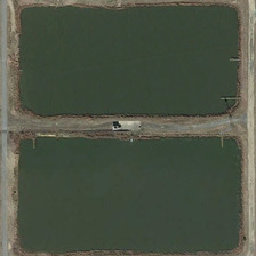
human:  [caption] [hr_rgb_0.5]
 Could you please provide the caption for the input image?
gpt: Two rectangular lakes are surrounded by a yellow barland.

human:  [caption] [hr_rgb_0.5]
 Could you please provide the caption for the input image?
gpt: two rectangular tanks are surrounded by flat areas.

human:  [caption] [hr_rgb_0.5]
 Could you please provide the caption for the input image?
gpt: Two rectangular ponds are surrounded by yellow, bare land.

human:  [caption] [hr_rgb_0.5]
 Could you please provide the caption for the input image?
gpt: Two rectangular ponds are surrounded by yellow savage.

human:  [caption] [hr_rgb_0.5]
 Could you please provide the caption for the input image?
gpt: Two rectangular ponds are surrounded by yellow, bare land.